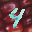
Label: 4